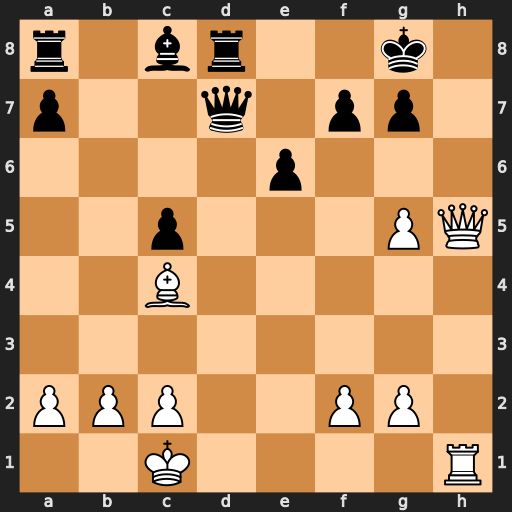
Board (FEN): r1br2k1/p2q1pp1/4p3/2p3PQ/2B5/8/PPP2PP1/2K4R
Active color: w
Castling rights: -
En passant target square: -
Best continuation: Qh8#